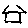
Label: house